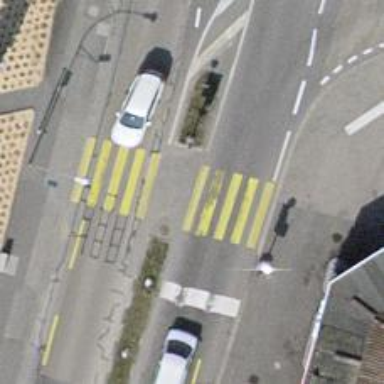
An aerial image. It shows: Kerb serving as barrier.